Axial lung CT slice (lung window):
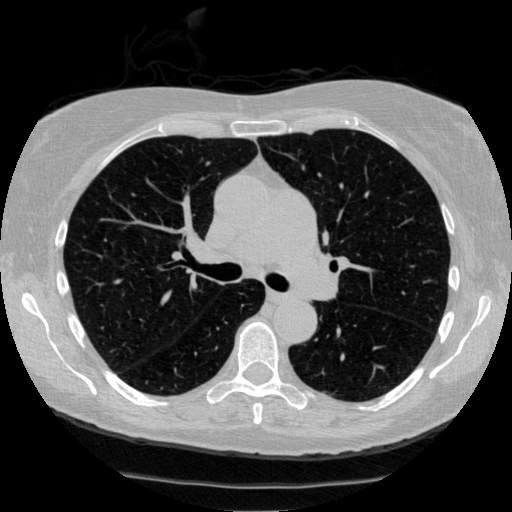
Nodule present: no